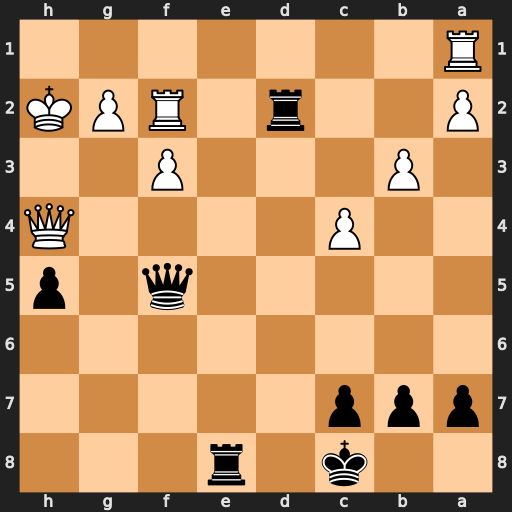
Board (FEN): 2k1r3/ppp5/8/5q1p/2P4Q/1P3P2/P2r1RPK/R7
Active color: b
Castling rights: -
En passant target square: -
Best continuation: Rxf2 Qxf2 Qe5+ Qg3 Qxa1